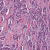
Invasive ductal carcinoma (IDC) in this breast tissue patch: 1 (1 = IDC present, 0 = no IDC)